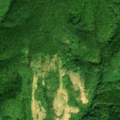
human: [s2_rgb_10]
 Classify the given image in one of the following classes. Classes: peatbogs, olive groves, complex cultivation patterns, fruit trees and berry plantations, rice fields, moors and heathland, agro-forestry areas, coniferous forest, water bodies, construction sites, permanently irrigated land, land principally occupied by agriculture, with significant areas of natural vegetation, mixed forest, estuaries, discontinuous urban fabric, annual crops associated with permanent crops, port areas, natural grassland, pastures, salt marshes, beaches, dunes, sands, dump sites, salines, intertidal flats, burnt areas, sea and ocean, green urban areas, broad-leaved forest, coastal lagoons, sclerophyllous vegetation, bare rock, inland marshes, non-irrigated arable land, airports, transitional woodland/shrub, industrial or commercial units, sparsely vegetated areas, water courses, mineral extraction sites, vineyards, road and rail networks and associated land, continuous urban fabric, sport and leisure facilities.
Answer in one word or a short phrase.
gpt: broad-leaved forest, mixed forest, transitional woodland/shrub